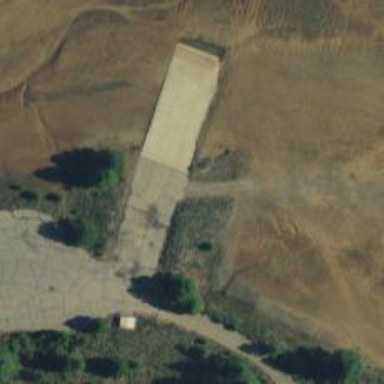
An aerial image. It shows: Slipway on leisure land.